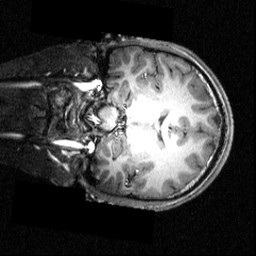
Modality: T1w
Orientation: coronal
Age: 18
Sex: male
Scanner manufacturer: siemens
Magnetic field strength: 3.951 T
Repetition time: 1.5 s
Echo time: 0.00335 s